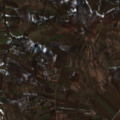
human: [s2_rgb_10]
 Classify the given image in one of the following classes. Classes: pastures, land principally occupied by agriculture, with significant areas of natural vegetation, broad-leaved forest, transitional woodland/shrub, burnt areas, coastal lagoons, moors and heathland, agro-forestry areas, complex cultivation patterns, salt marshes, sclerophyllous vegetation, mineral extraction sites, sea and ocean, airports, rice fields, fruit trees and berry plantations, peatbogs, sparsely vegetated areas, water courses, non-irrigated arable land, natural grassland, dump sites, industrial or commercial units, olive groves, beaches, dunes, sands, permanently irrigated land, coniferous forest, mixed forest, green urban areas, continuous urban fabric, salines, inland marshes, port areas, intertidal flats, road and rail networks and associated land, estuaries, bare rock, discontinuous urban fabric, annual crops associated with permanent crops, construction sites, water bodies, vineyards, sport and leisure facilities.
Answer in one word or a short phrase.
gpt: fruit trees and berry plantations, complex cultivation patterns, land principally occupied by agriculture, with significant areas of natural vegetation